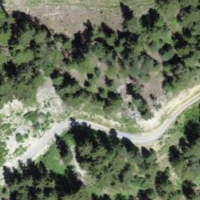
EUNIS habitat code: 43
Species observed at this site:
Tussilago farfara